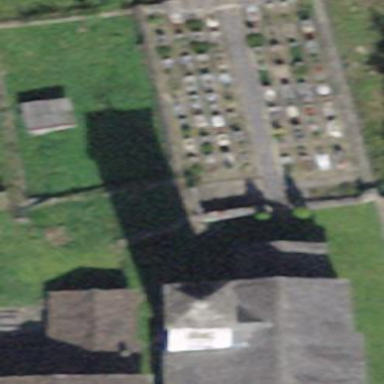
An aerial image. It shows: Cemetery.